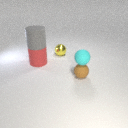
small yellow metal sphere behind small brown rubber sphere